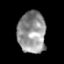
Tissue: prostate
Cell type: T cells
Senescence score: 0.324
Nuclear area (px): 1144
Mean DAPI intensity: 147.472